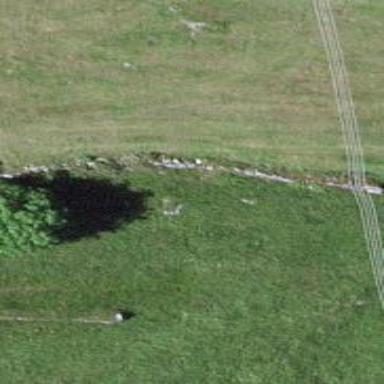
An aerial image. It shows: Dry stone wall barrier.